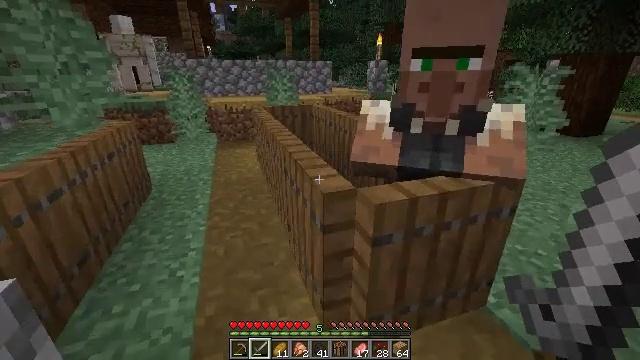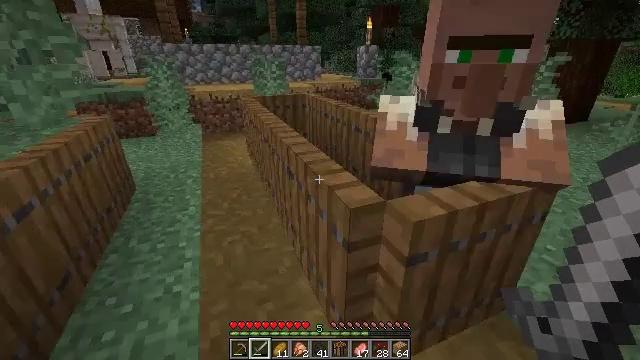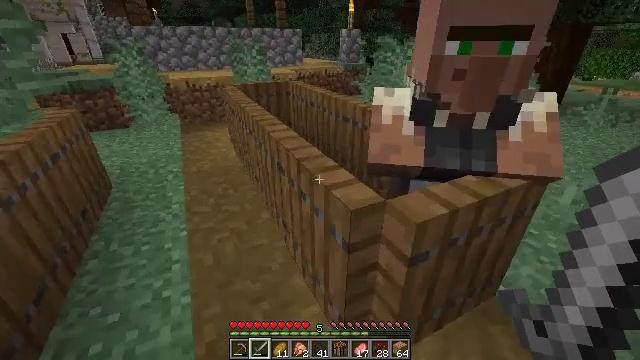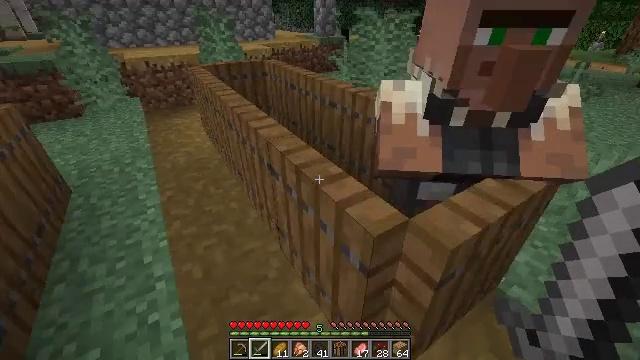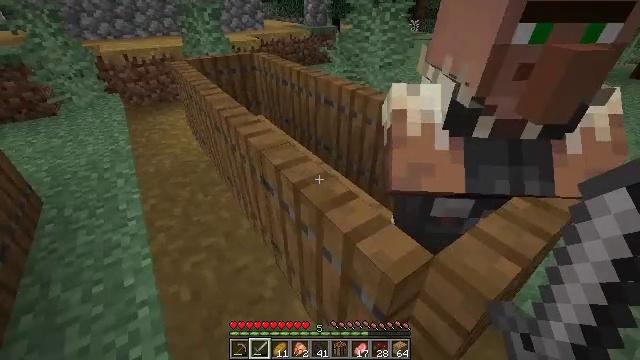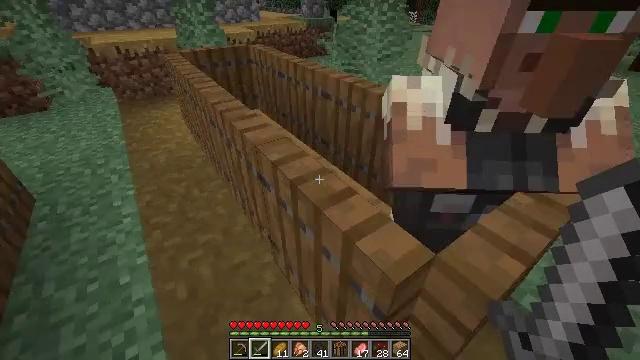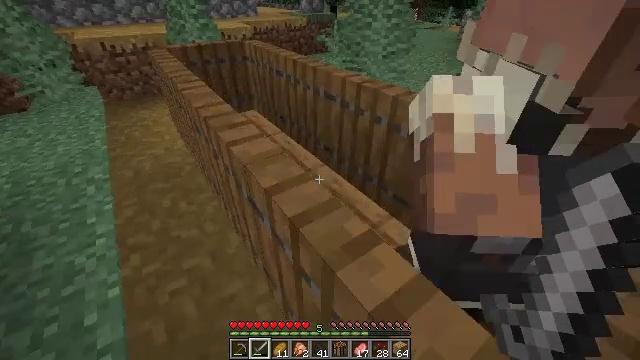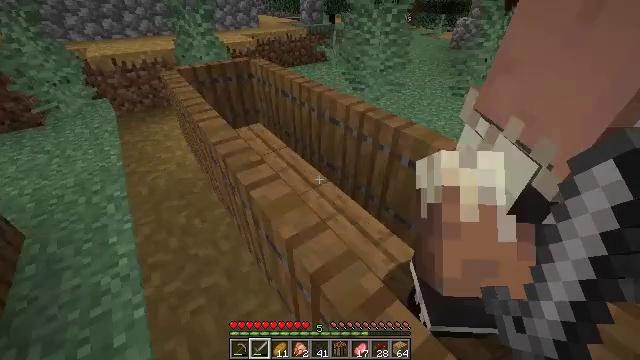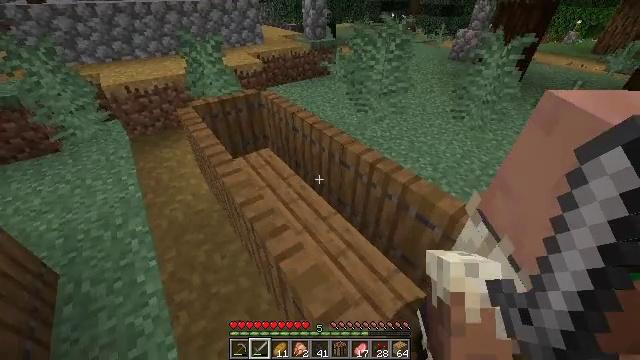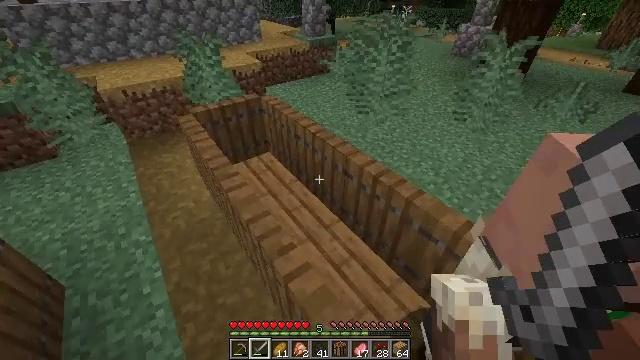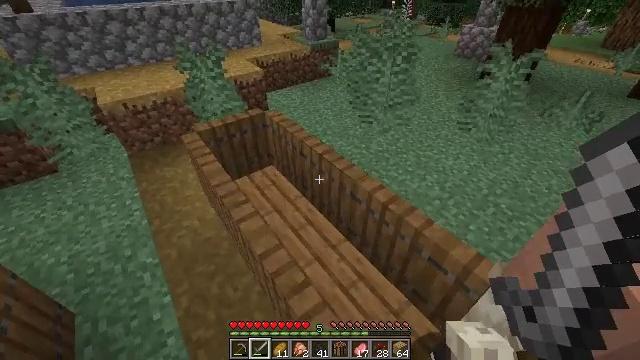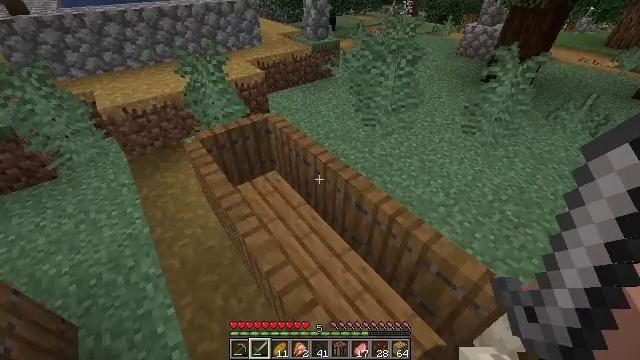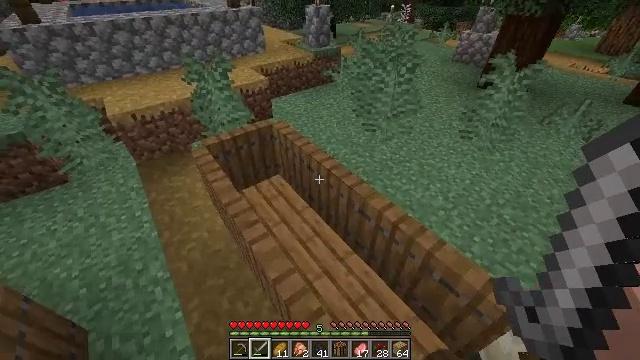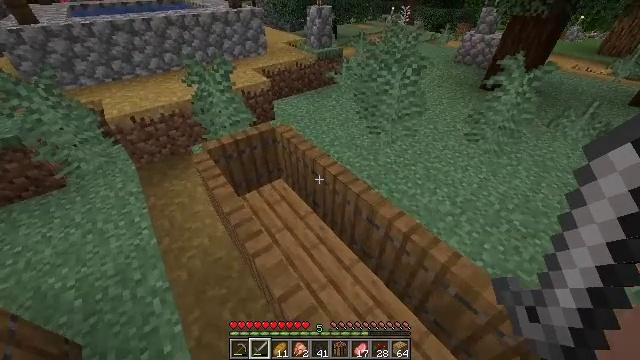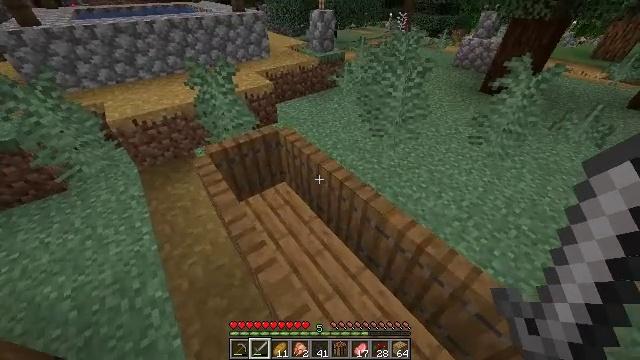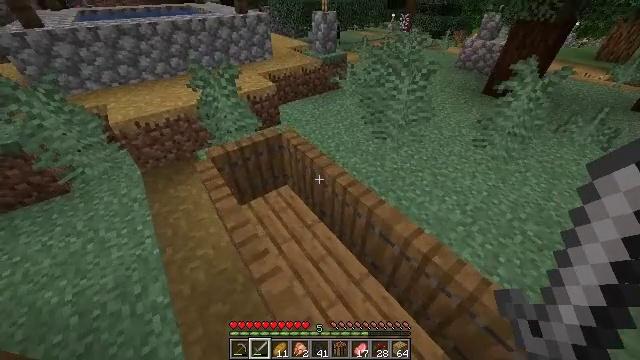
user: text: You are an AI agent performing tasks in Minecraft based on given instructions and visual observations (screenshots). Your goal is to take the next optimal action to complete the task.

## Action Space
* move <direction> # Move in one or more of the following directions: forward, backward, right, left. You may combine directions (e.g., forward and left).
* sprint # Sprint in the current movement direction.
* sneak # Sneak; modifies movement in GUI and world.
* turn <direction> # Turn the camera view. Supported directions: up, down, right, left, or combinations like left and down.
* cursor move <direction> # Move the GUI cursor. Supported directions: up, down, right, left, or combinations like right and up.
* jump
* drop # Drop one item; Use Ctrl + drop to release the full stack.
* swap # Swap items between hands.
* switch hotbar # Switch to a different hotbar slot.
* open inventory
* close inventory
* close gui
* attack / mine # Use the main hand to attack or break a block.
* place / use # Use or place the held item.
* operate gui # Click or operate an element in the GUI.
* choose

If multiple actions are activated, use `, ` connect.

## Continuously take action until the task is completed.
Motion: motion action
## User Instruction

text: Break the purple bed to move it.
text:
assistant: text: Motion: move forward and move left, turn right and down
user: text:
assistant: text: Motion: move forward and move left, turn right and down
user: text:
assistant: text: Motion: move forward, turn right and down
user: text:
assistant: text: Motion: move forward, turn right and down
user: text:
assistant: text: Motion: move forward, turn down
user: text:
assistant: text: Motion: move forward, sprint
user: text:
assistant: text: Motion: move forward, sprint, turn down, jump
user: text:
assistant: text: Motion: move forward, sprint, jump
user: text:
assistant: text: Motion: move forward, sprint, turn down, jump
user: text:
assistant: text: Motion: move forward, sprint, jump
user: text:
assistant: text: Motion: move forward, sprint, jump
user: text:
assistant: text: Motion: move forward, sprint, jump
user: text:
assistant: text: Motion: move forward, sprint
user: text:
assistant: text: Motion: move forward, sprint
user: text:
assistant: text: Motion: move forward, sprint
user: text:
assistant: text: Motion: move forward, sprint, turn left and up
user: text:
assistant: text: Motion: move forward, sprint, turn left and up
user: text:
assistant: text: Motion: move forward, sprint, turn left and up
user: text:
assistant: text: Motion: move forward, sprint, turn left and up
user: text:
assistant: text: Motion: move forward, sprint, jump
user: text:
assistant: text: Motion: move forward, sprint, jump
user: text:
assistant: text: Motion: move forward, sprint, jump
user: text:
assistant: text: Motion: move forward, sprint, jump
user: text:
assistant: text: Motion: move forward, sprint
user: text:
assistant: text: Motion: move forward, sprint
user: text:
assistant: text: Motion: move forward, sprint
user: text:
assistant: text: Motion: move forward, sprint
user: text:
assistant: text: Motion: move forward, sprint
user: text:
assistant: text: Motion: move forward, sprint
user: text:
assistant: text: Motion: move forward, sprint, turn left